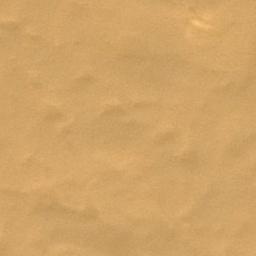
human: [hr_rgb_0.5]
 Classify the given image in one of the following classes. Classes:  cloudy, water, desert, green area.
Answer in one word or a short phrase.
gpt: desert